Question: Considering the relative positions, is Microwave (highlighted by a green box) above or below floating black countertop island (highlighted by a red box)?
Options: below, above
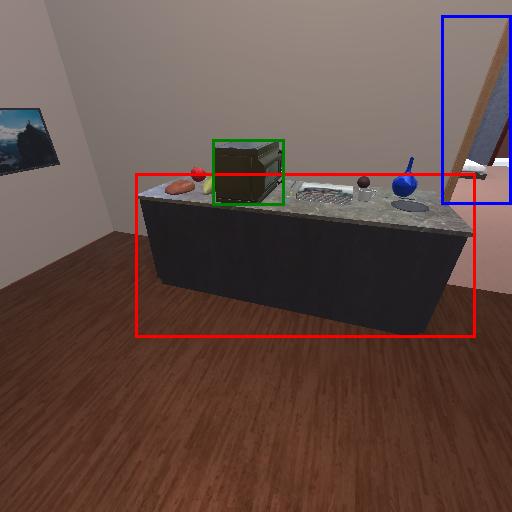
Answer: below